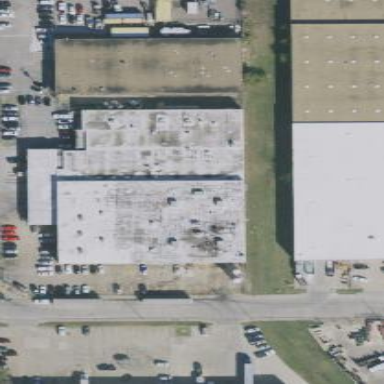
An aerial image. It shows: Warehouse building.